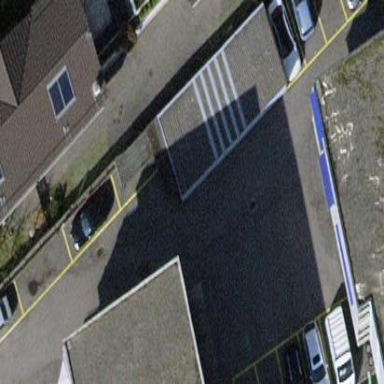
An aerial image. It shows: Group of garages.